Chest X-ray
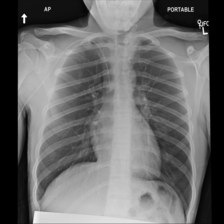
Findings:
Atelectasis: negative
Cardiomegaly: negative
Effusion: negative
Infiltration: negative
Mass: negative
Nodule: negative
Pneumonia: negative
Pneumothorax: negative
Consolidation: negative
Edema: negative
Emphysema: negative
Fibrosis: negative
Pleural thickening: negative
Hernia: negative